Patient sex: F
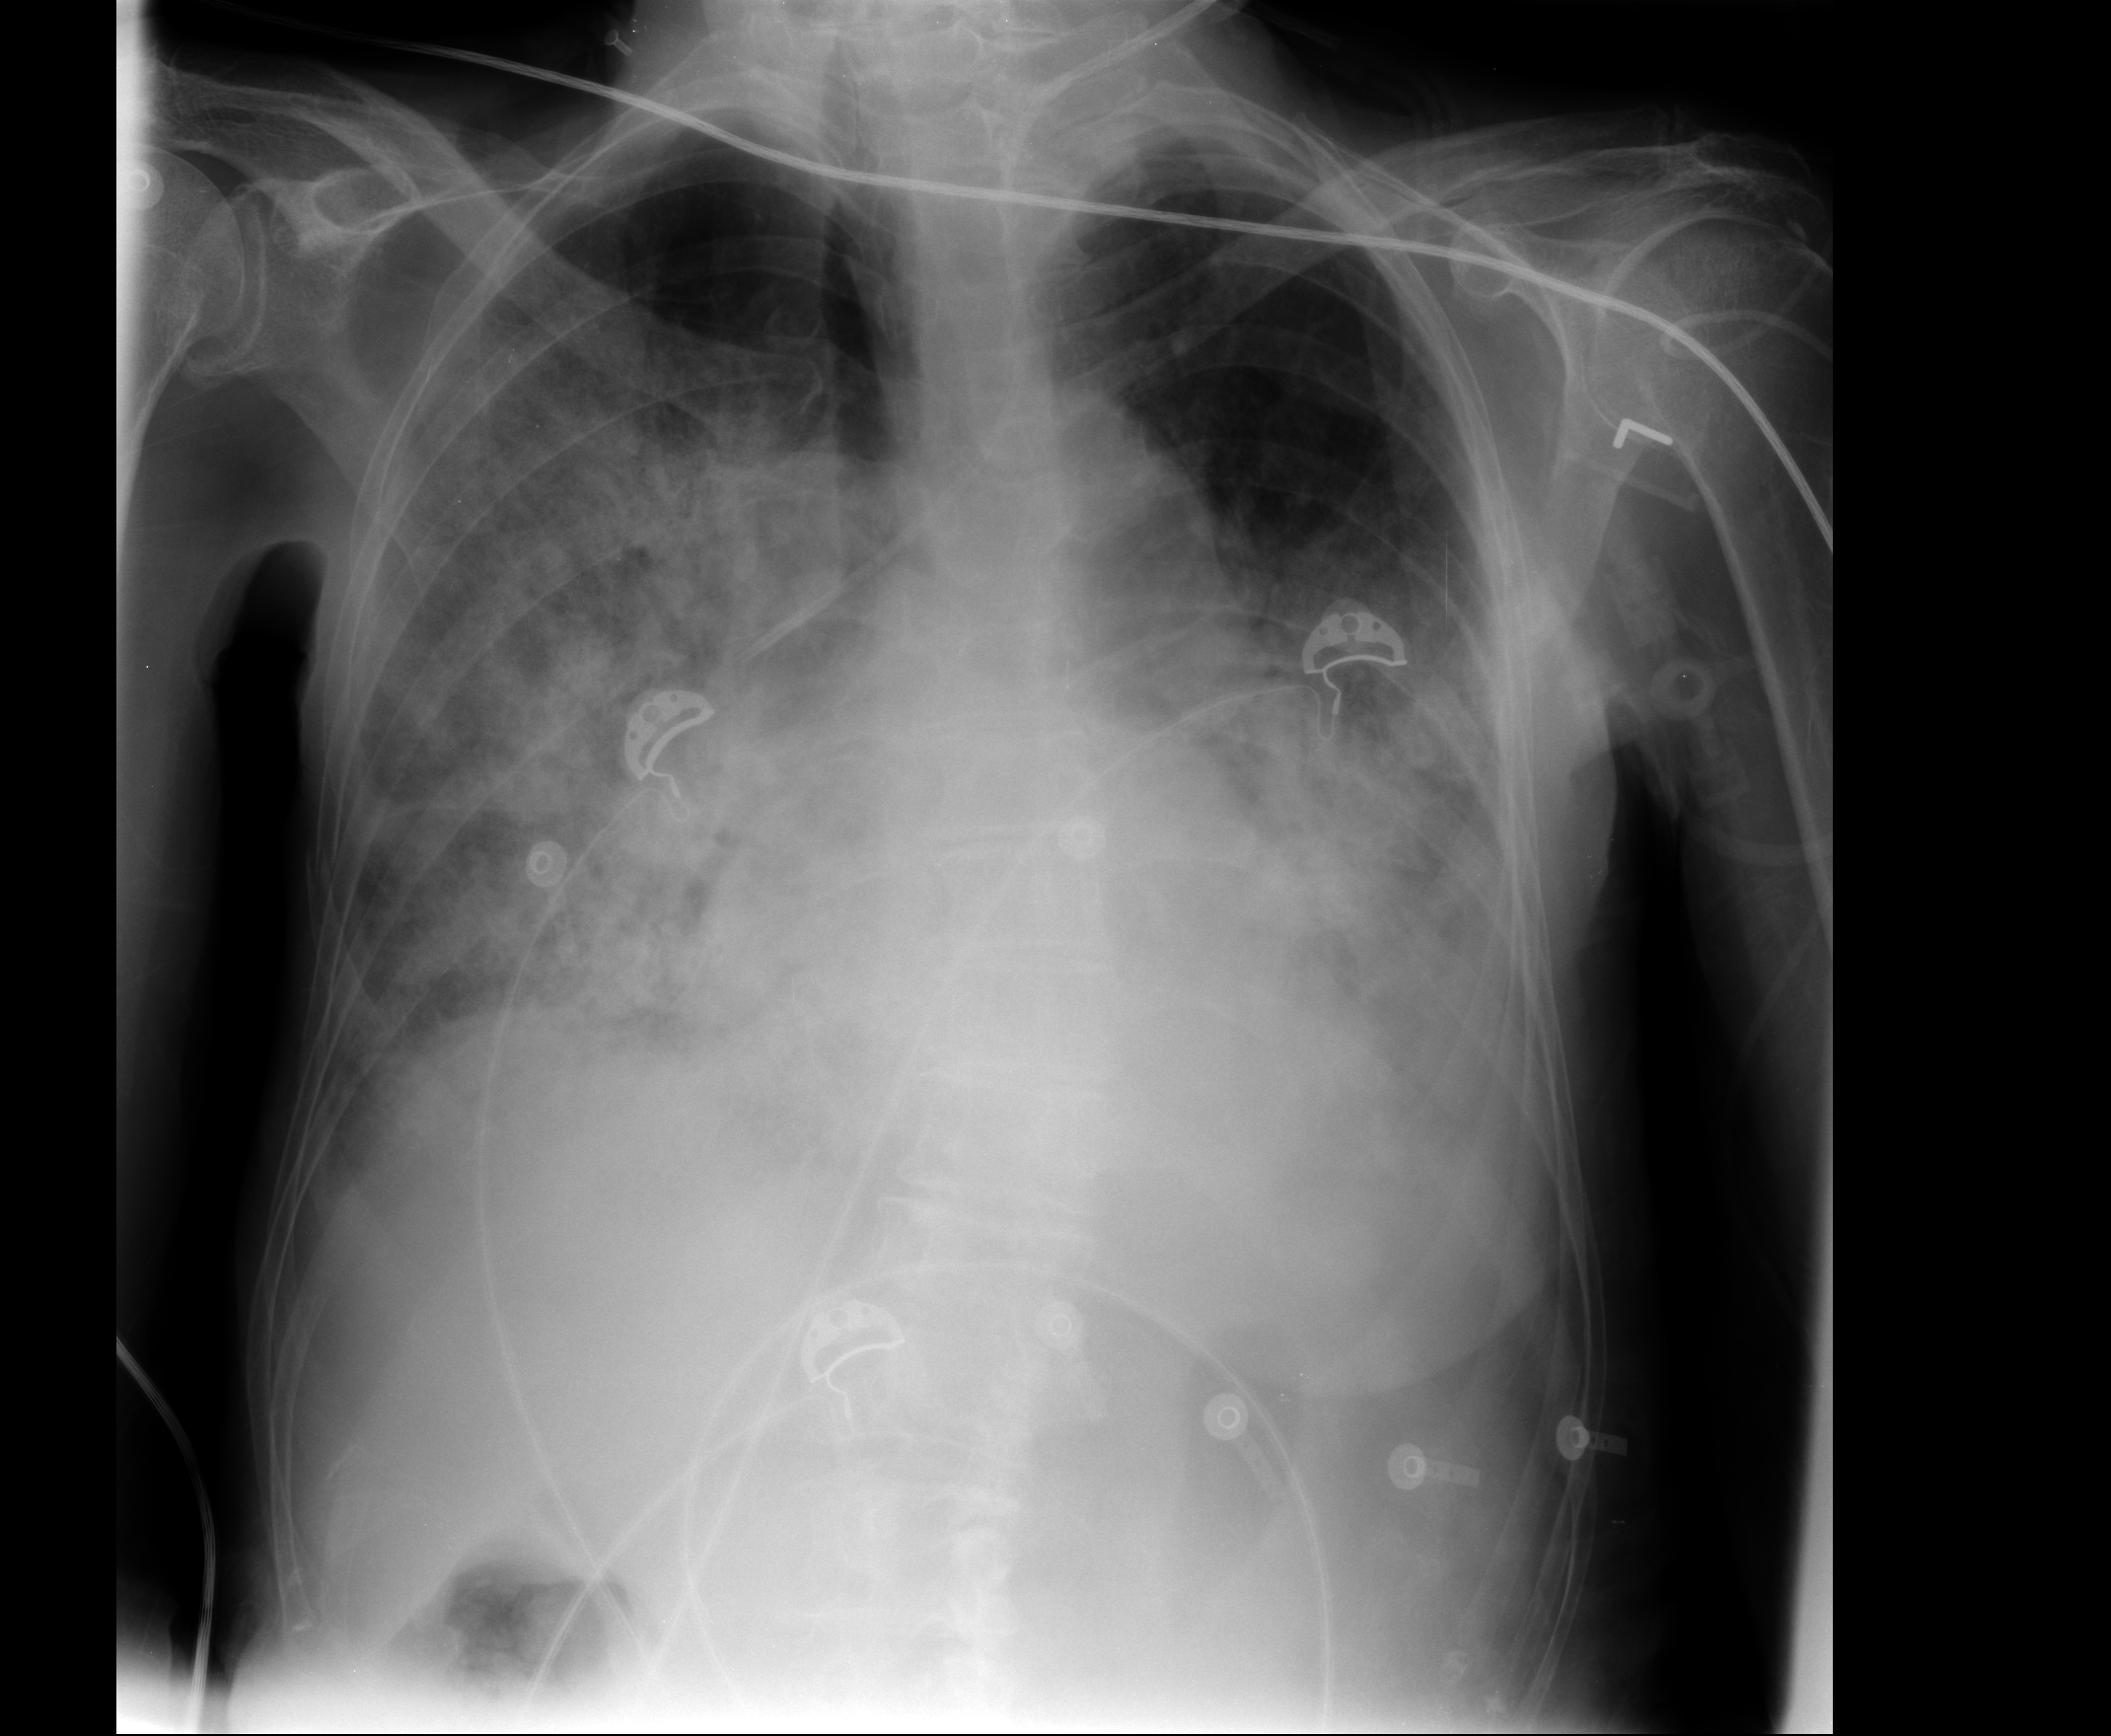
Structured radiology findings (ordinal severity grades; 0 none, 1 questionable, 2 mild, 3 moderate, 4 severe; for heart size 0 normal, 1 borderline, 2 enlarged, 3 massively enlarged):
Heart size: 2
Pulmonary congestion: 2
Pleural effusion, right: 0
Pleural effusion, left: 2
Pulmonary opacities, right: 4
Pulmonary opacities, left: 4
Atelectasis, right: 3
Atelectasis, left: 3